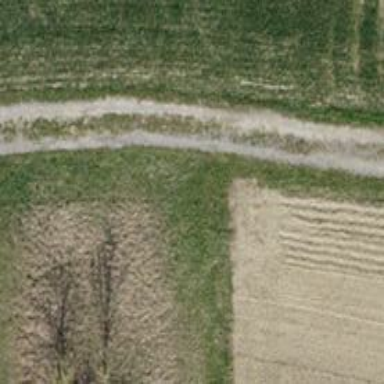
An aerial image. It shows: Track with grade 2 tracktype.